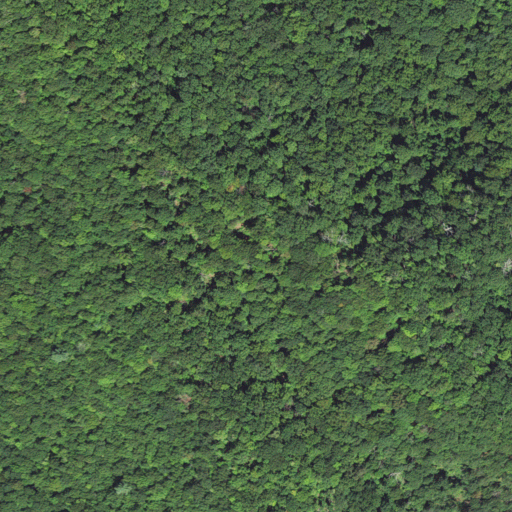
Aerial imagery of ridge(s) in North Carolina named Gold Mine Ridge containing deciduous forest and mixed forest